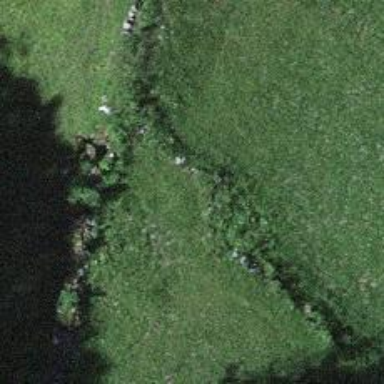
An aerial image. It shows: Wall made of dry stone.